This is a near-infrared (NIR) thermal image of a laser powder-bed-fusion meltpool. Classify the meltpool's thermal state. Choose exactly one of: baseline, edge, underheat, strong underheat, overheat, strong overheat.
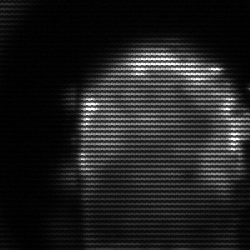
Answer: baseline